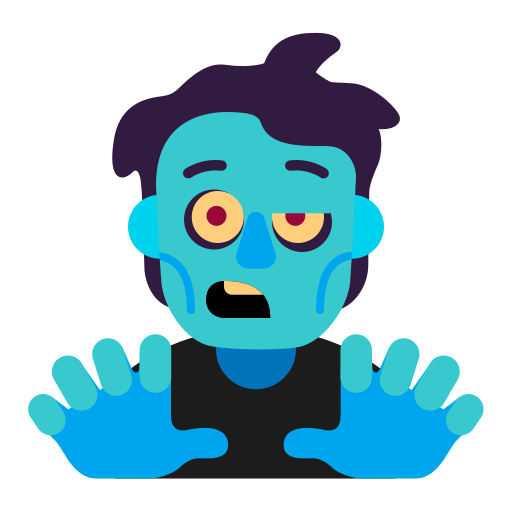
person zombie flat